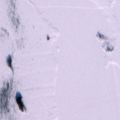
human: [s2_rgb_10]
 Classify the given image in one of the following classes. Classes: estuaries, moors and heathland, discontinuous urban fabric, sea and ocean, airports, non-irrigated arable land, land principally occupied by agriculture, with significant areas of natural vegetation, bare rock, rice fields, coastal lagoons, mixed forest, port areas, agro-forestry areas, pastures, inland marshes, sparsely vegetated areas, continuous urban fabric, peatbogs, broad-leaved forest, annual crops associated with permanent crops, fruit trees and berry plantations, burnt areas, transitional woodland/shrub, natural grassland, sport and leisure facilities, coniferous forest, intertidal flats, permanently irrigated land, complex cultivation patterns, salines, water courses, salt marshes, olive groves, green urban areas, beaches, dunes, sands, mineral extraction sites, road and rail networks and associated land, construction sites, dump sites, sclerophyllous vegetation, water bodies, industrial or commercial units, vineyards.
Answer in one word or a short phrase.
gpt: peatbogs, water bodies